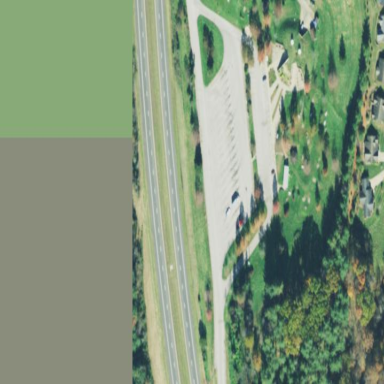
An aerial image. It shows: Rest area along the road.